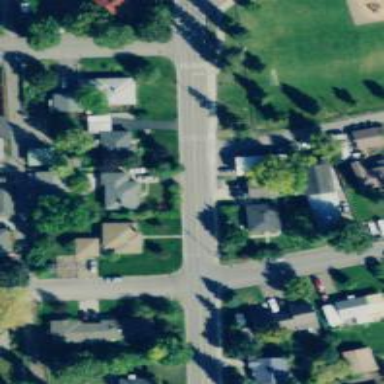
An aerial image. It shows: Asphalt alley road designated as service road.